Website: crate-barrel
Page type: newsletter-management
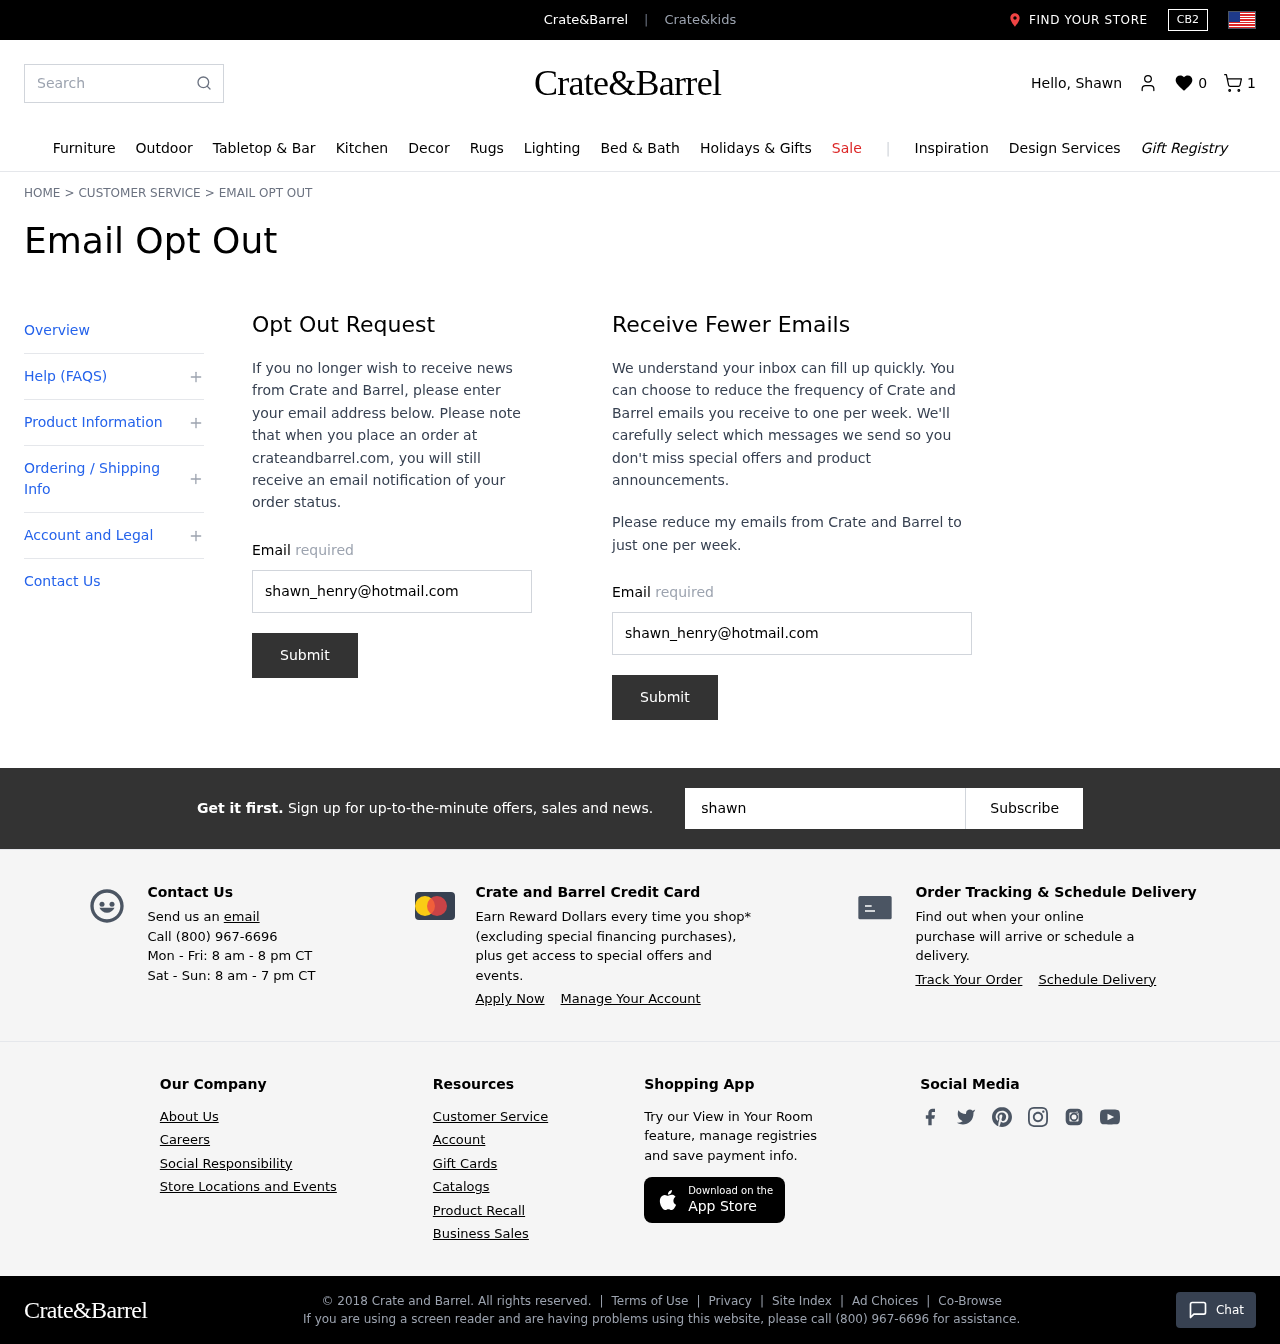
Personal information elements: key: PII_EMAIL
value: shawn_henry@hotmail.com
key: PII_EMAIL2
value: shawn_henry@hotmail.com
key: PII_EMAIL3
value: shawn_henry@hotmail.com
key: PII_FIRSTNAME
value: Shawn
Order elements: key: ORDER_NUM_ITEMS
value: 1
Search elements: key: HEADER_SEARCH
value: Search
Other elements: key: WISHLIST_COUNT
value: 0